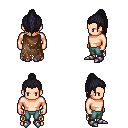
a pixel art fantasy rpg character, male body template, human, light skin, brown tattered cape, teal pants, raven long topknot hairstyle, metal boots, four views (front, back, left, right), 2x2 character sprite sheet, small pixel art, hard edges, no anti-aliasing